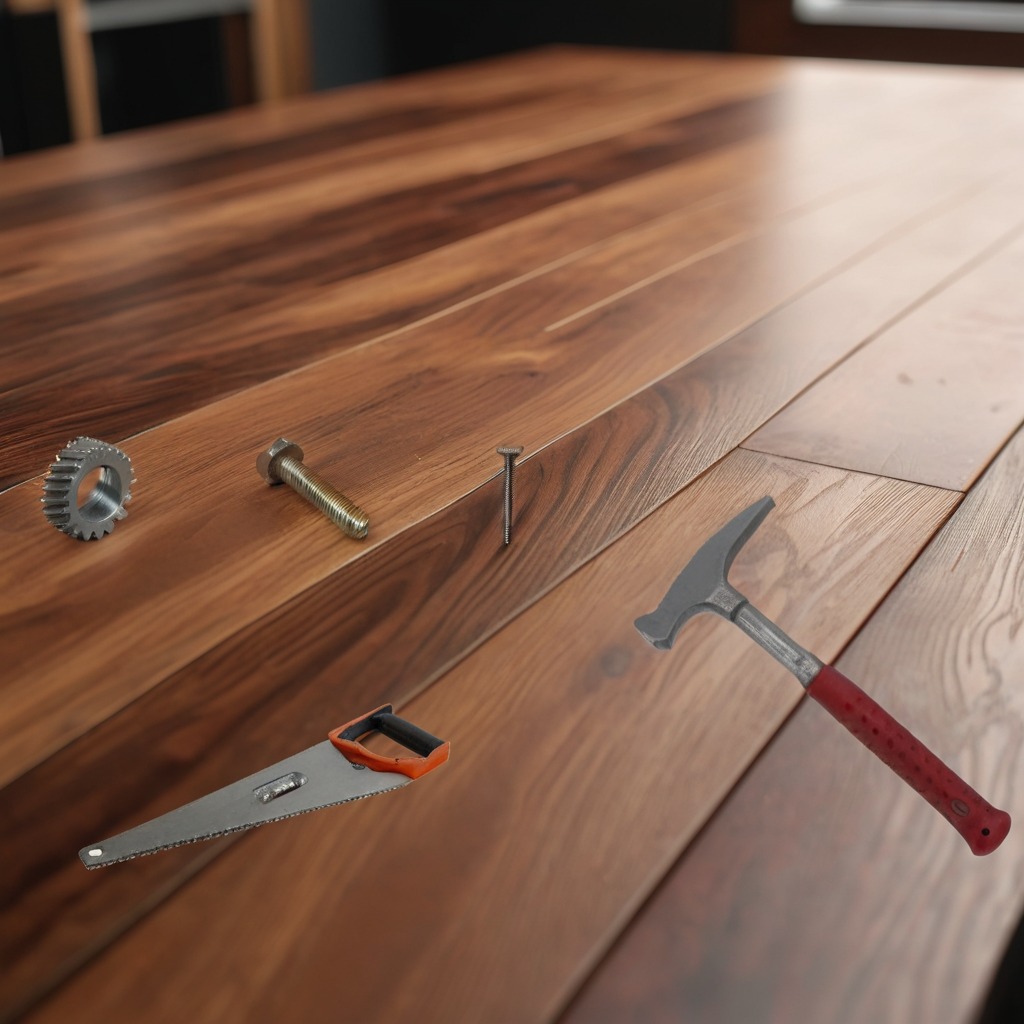
A metal gear with teeth, a metal machine screw, a hammer, an iron nail, and a handheld metal saw are lying on the wooden table.